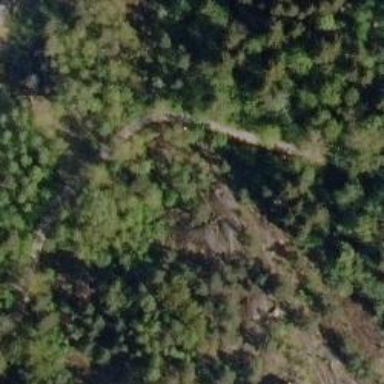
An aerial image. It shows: Natural cliff.